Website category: camera
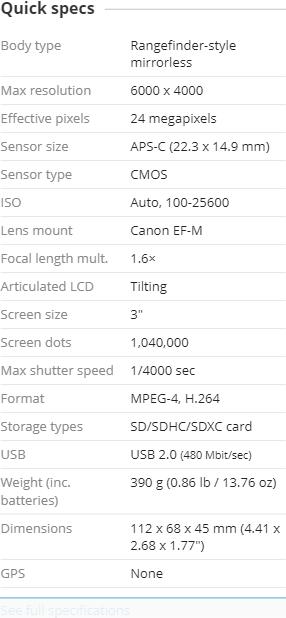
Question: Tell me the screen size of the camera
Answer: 3

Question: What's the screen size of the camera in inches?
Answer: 3

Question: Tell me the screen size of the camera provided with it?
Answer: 3

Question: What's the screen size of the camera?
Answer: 3

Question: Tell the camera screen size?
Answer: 3

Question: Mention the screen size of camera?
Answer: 3

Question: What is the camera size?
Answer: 3

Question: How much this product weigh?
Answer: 390 g (0.86 lb / 13.76 oz )

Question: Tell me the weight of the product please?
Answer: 390 g (0.86 lb / 13.76 oz )

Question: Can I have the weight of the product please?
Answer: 390 g (0.86 lb / 13.76 oz )

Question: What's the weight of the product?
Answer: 390 g (0.86 lb / 13.76 oz )

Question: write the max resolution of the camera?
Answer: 6000 x 4000

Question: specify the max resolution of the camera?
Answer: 6000 x 4000

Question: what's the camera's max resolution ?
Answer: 6000 x 4000

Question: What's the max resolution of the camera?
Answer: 6000 x 4000

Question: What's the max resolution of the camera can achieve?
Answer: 6000 x 4000

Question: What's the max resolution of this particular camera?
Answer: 6000 x 4000

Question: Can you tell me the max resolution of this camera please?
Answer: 6000 x 4000

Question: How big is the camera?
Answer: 112 x 68 x 45 mm (4.41 x 2.68 x 1.77 )

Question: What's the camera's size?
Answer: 112 x 68 x 45 mm (4.41 x 2.68 x 1.77 )

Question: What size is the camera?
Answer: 112 x 68 x 45 mm (4.41 x 2.68 x 1.77 )

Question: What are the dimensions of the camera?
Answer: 112 x 68 x 45 mm (4.41 x 2.68 x 1.77 )

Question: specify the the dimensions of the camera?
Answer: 112 x 68 x 45 mm (4.41 x 2.68 x 1.77 )

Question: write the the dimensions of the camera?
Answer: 112 x 68 x 45 mm (4.41 x 2.68 x 1.77 )

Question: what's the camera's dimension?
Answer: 112 x 68 x 45 mm (4.41 x 2.68 x 1.77 )